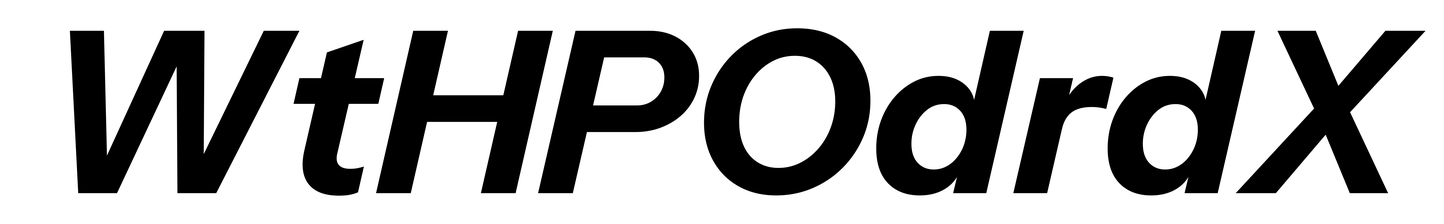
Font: InstrumentSans-Italic_Bold_Italic